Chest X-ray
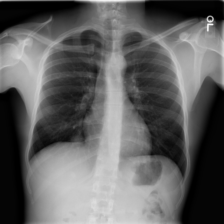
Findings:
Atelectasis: negative
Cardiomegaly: negative
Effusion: negative
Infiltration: positive
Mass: negative
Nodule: negative
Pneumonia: negative
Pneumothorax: negative
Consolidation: negative
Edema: negative
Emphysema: negative
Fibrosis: negative
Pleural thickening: negative
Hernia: negative